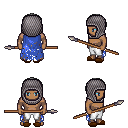
a pixel art fantasy rpg character, male body template, human, dark skin, blue tattered cape, white pants, white plain hairstyle, chain hood, brown slippers, spear, four views (front, back, left, right), 2x2 character sprite sheet, small pixel art, hard edges, no anti-aliasing